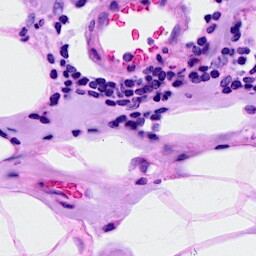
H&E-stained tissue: Breast